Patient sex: M
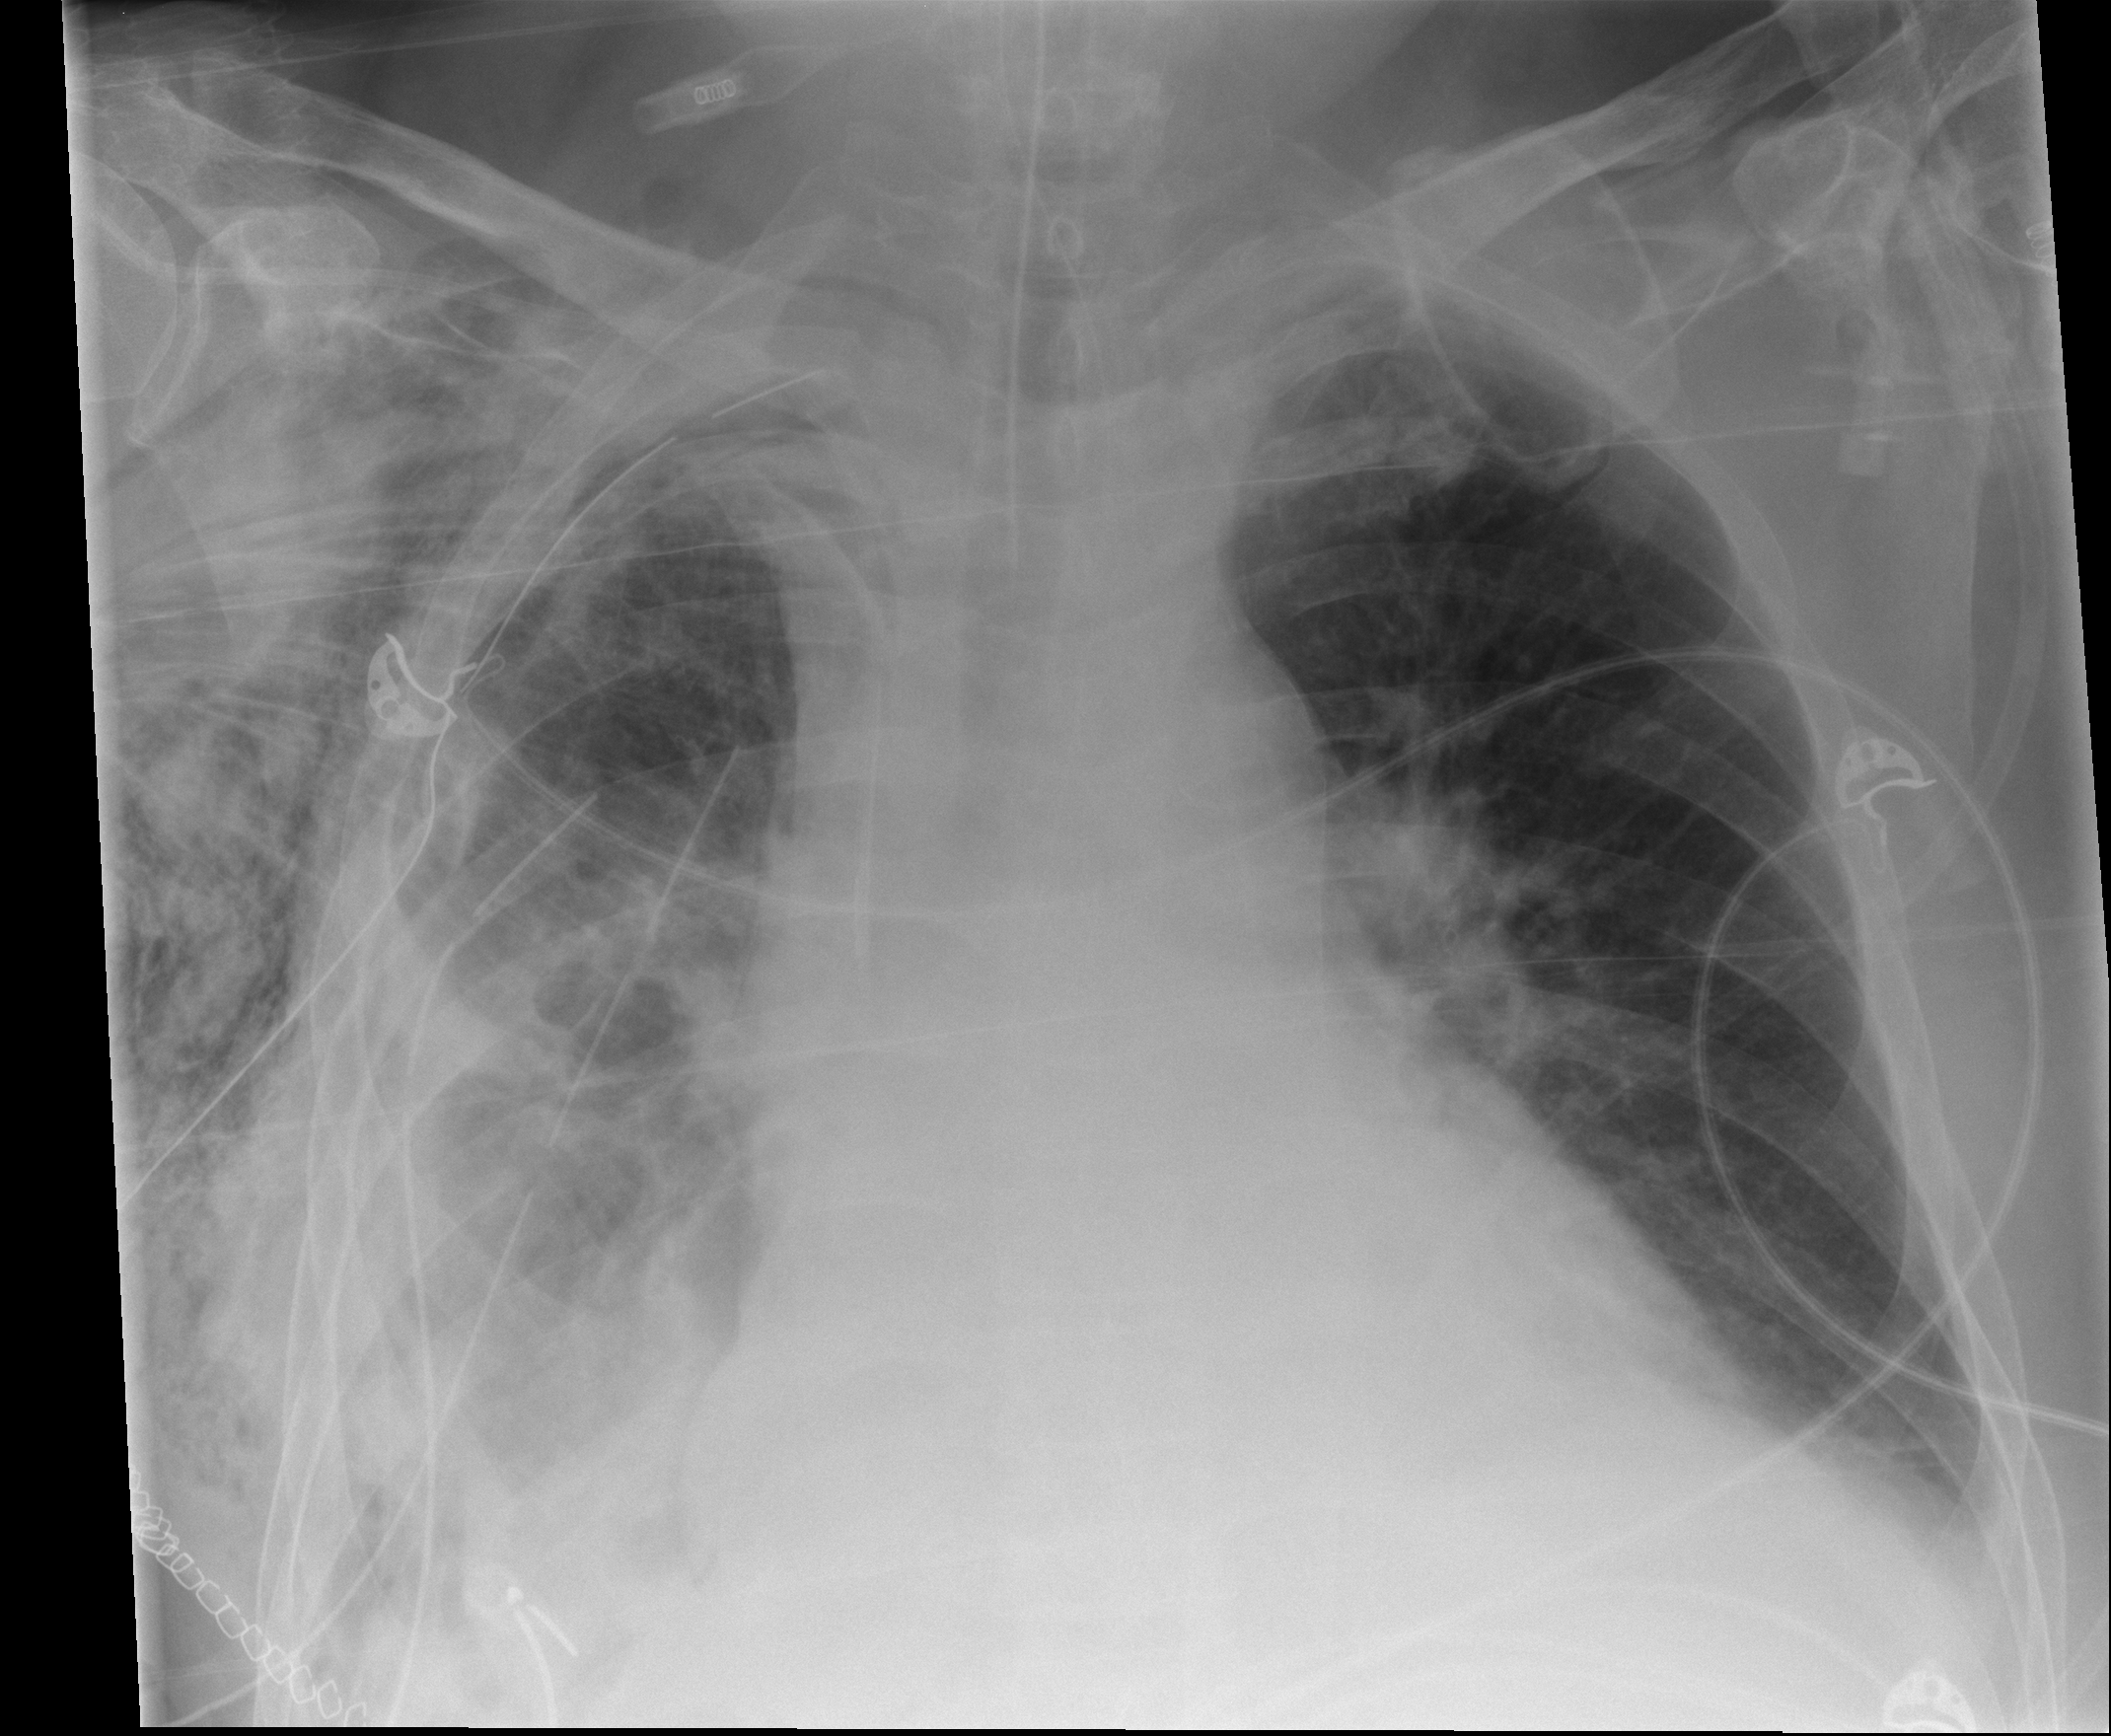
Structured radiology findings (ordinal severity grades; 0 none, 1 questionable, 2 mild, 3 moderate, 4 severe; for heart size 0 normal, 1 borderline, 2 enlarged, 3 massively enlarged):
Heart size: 2
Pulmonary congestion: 0
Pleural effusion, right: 2
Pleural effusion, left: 1
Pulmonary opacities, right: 2
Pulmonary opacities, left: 0
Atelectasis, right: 3
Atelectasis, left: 2